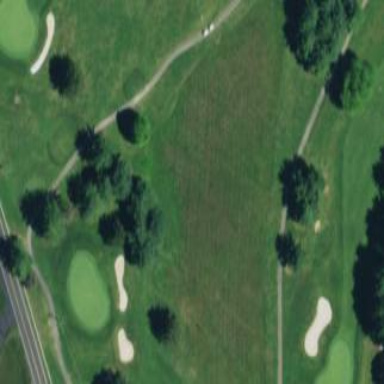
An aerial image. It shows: Area with grass used as rough in golf course.